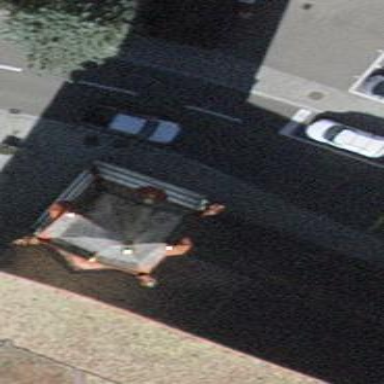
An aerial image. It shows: Tower with pyramidal bell tower roof.